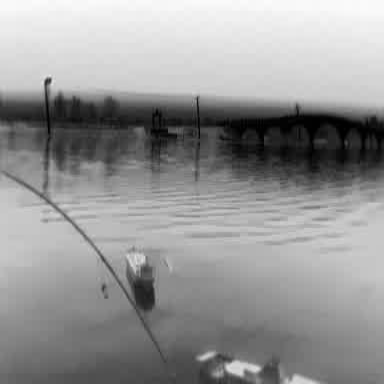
There is a container_ship in the infrared image.